Question: I have this colourful graph that has been done in WinForms using a StripLine. I'm trying to reimplement it in WPF, but I'm having trouble with the colored background.
How would I make the ChartArea's background behave like this in WPF Toolkit's Charting Controls?

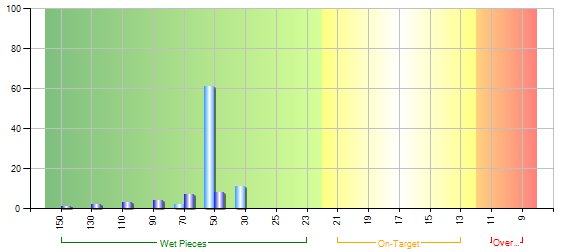
Answer: Thanks to Nitesh's hint and a bit of research into wpf styles, I've figured it out.
In the .xaml, I added a LinearGradientBrush, and a Style that uses it, like so:
'''
<Window.Resources>
<LinearGradientBrush x:Key="NormalBrush" EndPoint="1,0" StartPoint="0,0">
<GradientStop Color="Green" Offset="0.0"/>
<GradientStop Color="YellowGreen" Offset="{Binding OnTargetColourChange}"/>
<GradientStop Color="Yellow" Offset="{Binding OnTargetColourChange}"/>
<GradientStop Color="White" Offset="{Binding OnTargetMiddleColourChange}"/>
<GradientStop Color="Yellow" Offset="{Binding OverDryColourChange}"/>
<GradientStop Color="Orange" Offset="{Binding OverDryColourChange}"/>
<GradientStop Color="Red" Offset="1.0"/>
</LinearGradientBrush>
<Style x:Key="PlotAreaStyle" TargetType="{x:Type Grid}">
<Setter Property="Background" Value="{StaticResource NormalBrush}"/>
</Style>
</Window.Resources>
'''
Then when declaring the chart, I used the style:
'''
<chartingToolkit:Chart
Name="SimulatorChart"
PlotAreaStyle="{StaticResource PlotAreaStyle}">
'''
Finally I only had to update the values that were bound in my DataContext. ('OnTargetColourChange', 'OnTargetMiddleColourChange', and 'OverDryColourChange')